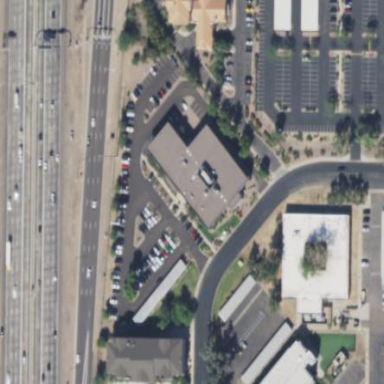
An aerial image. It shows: Commercial building.